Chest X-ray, AP view. Patient: 54 years old, sex F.
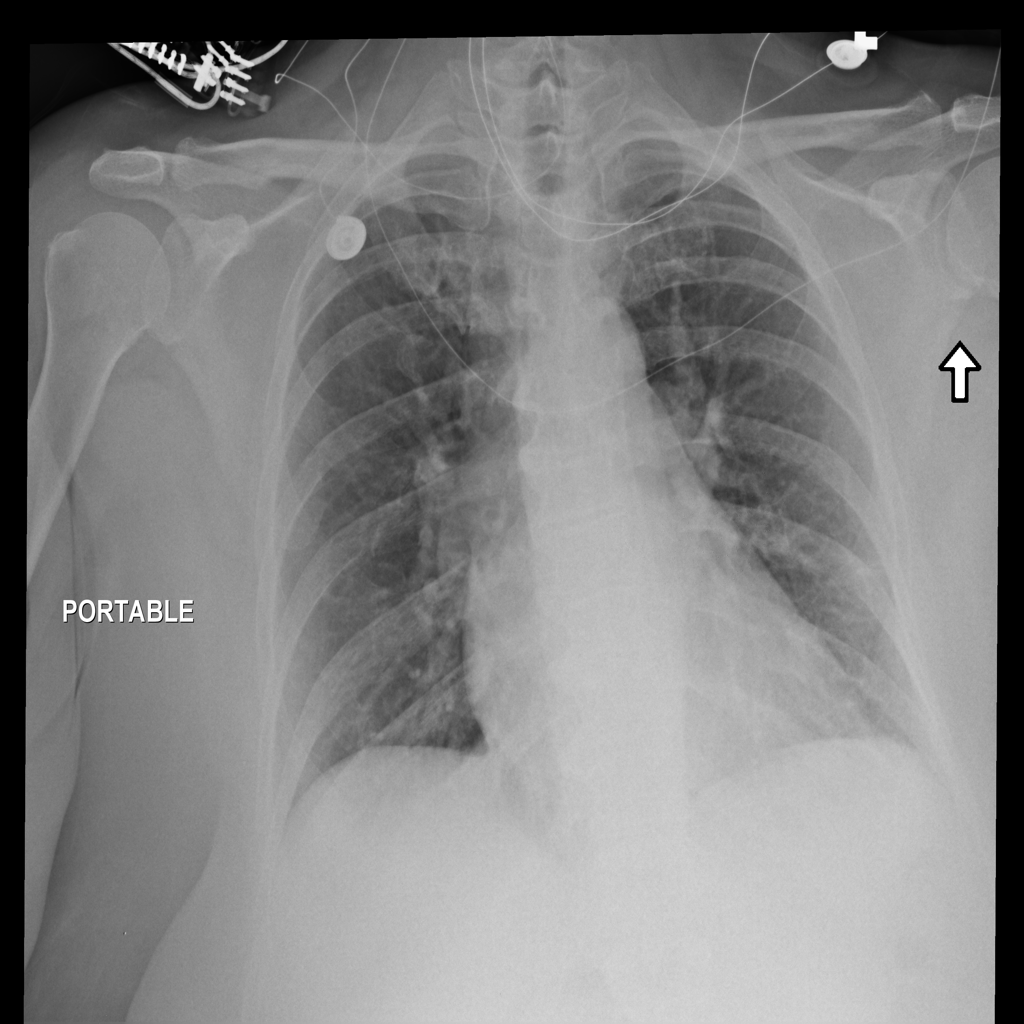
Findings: No Finding